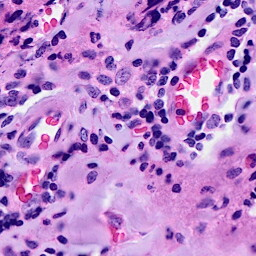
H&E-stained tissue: Breast